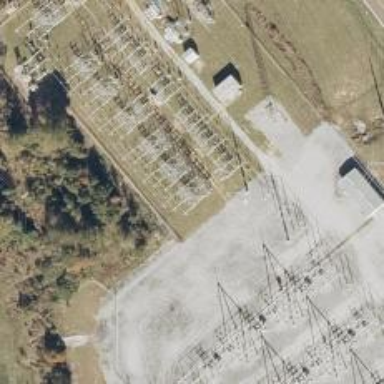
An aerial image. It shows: Switch used for power control.